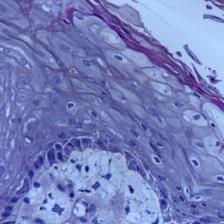
Diagnosis: OSCC